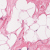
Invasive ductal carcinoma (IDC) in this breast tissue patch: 0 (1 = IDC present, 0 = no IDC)